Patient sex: F
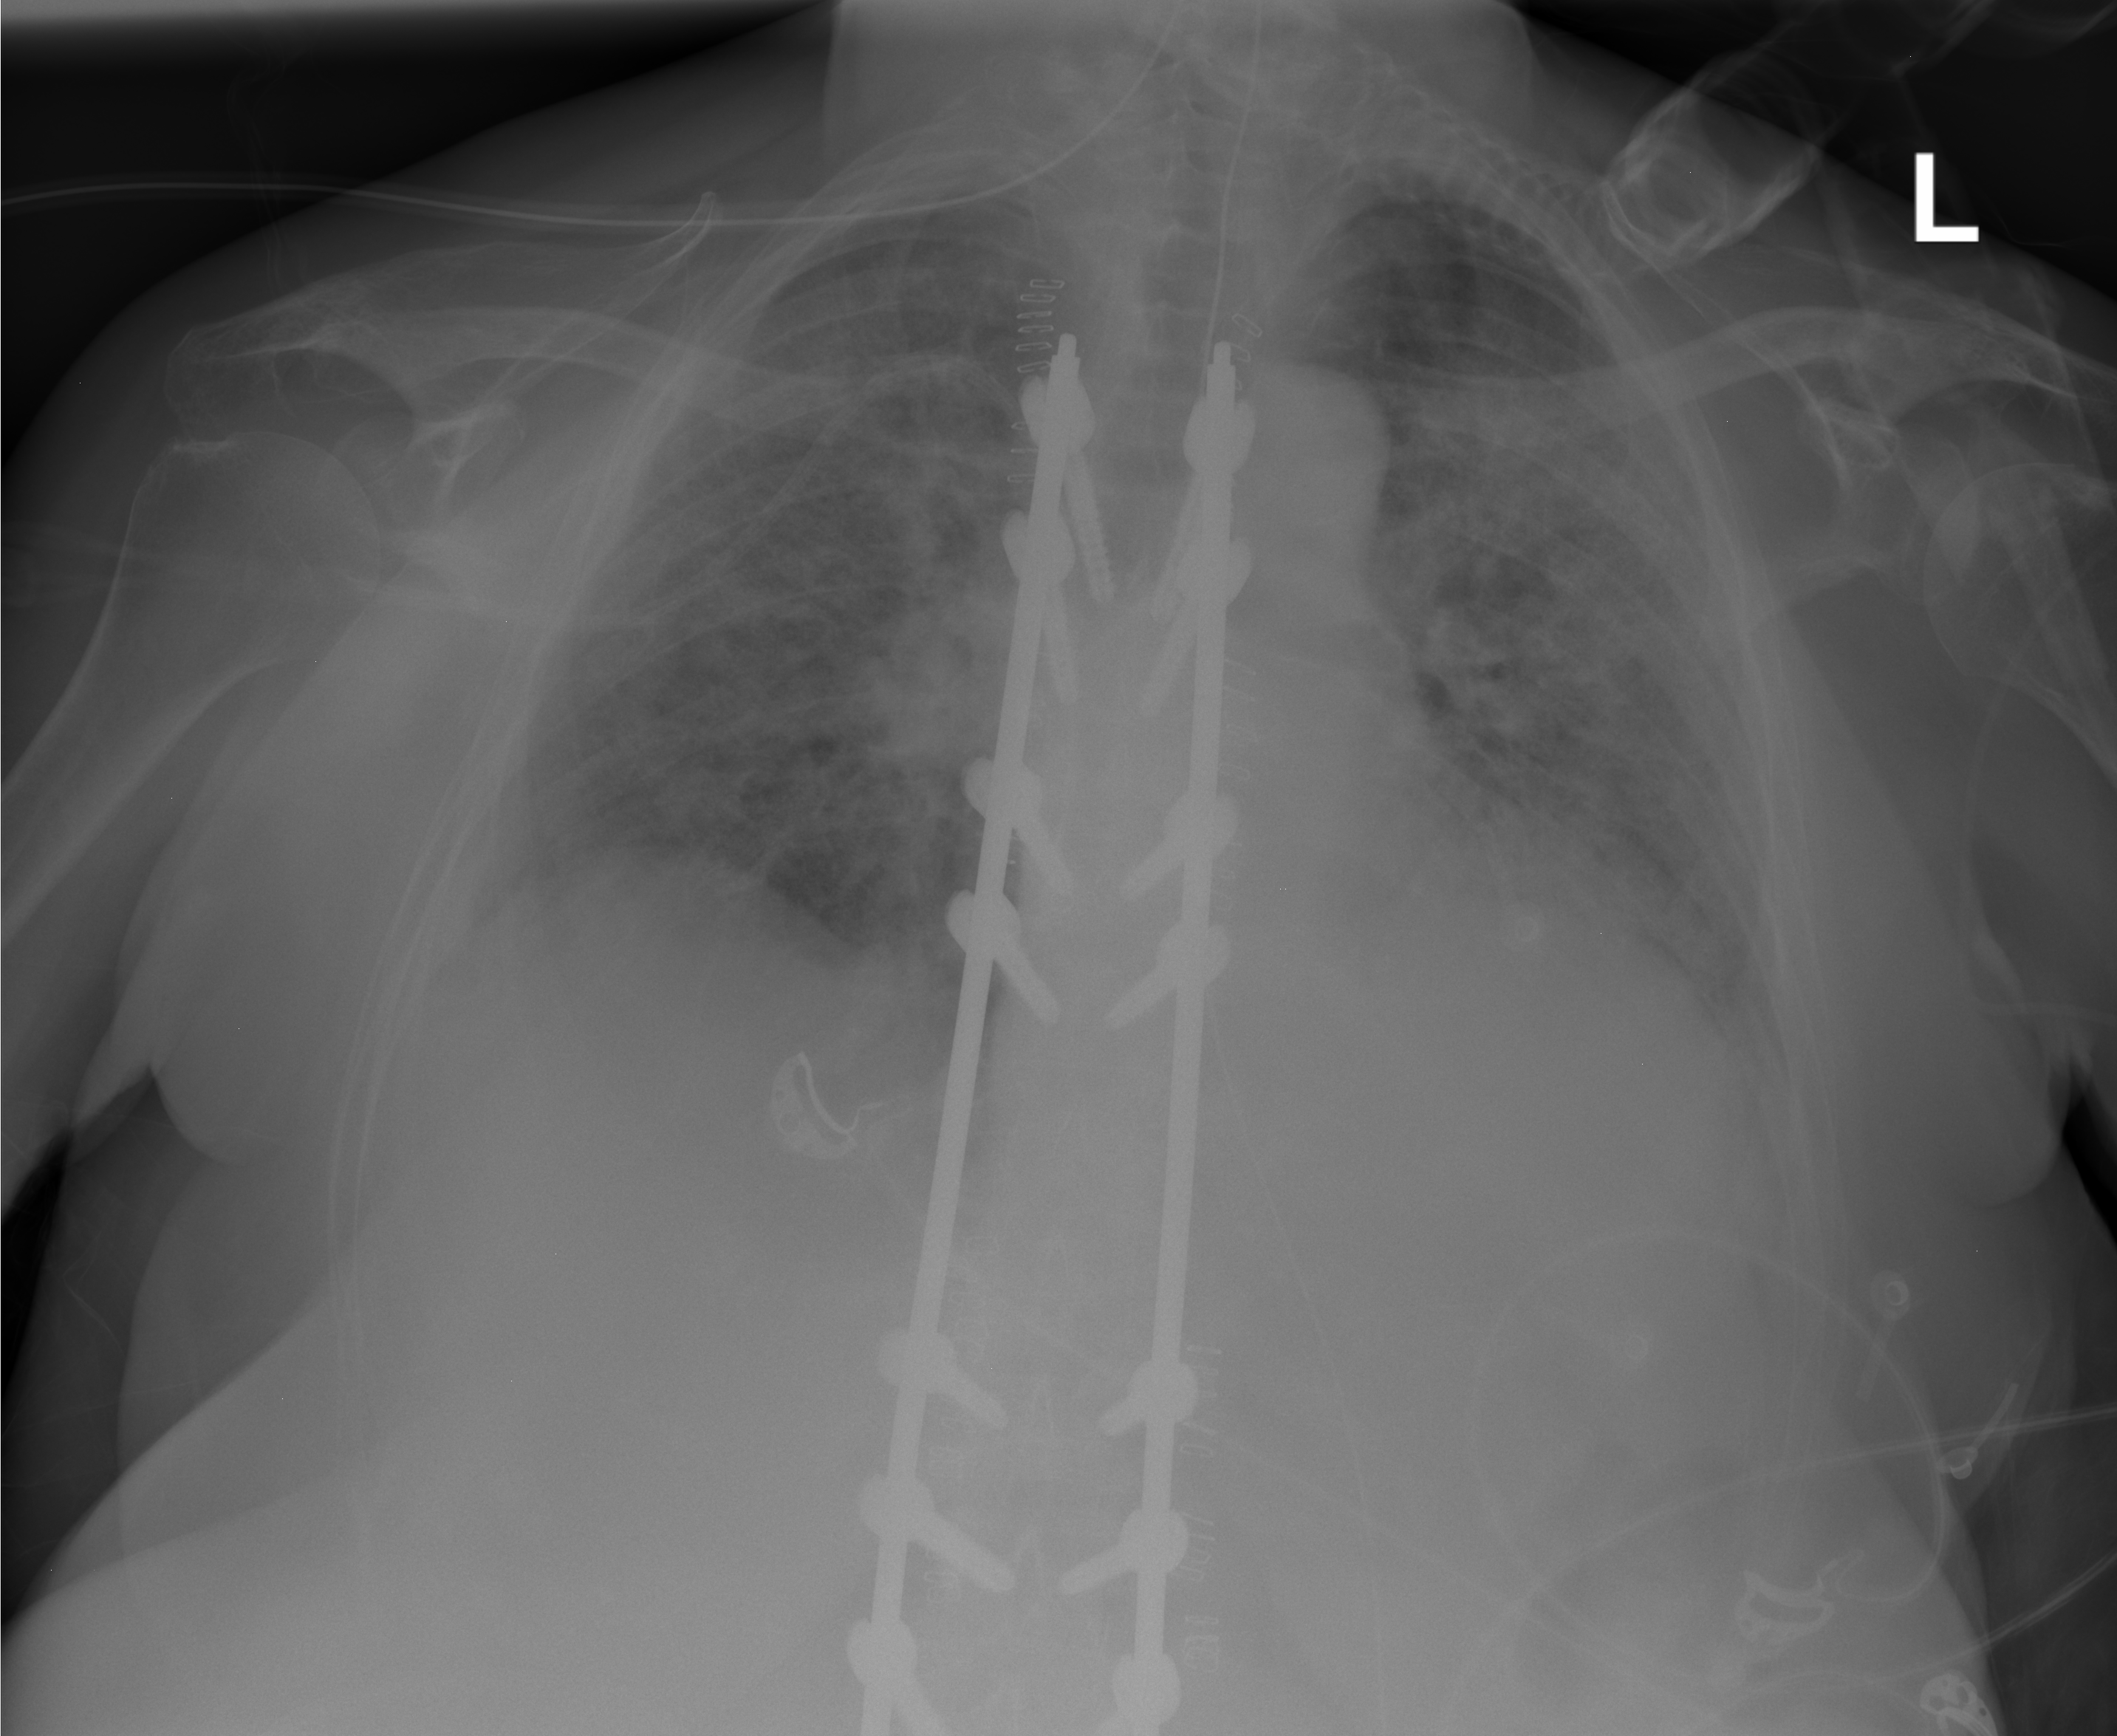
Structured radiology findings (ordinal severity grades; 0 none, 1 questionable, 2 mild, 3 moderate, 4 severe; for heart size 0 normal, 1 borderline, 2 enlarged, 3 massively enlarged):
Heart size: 2
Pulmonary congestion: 2
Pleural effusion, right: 0
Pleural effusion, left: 0
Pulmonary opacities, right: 3
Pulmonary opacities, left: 3
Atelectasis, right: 2
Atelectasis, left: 2